Frequency: 55000
Velocity: 0,1705
Power: 36,1
Pulse duration: 0,0000001
Pass count: 1
Magnification: 10
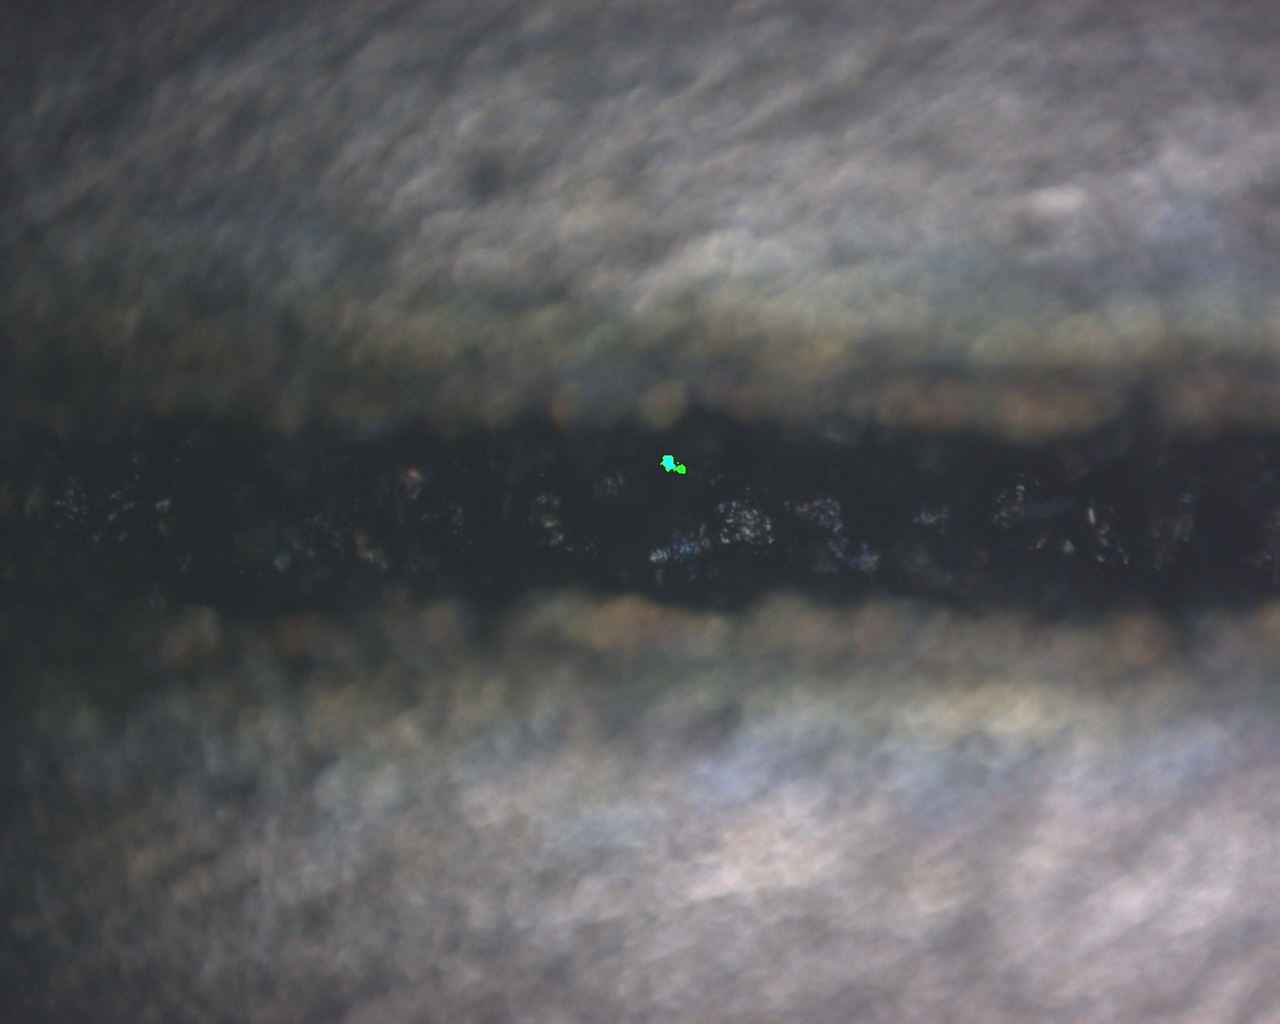
Measured width: 124.676
Other width: 84.4675